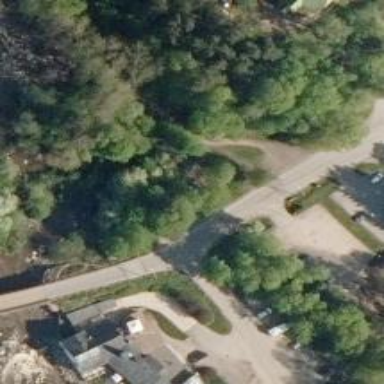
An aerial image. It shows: Path designated for portaging along whitewater.